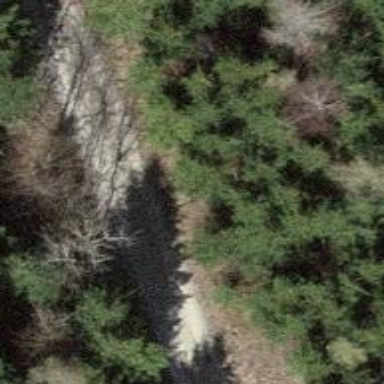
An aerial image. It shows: Track with grade 2 gravel surface.